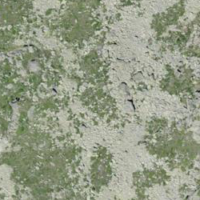
EUNIS habitat code: 31
Species observed at this site:
Rupicapra rupicapra